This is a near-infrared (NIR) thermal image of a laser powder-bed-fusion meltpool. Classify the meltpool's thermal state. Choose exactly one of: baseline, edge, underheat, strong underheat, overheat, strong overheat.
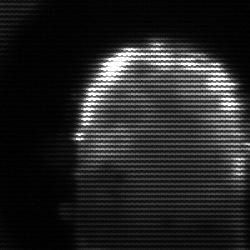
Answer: baseline